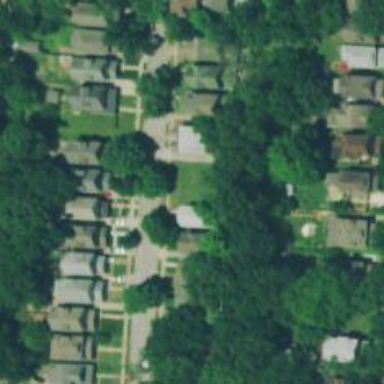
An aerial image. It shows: Neighborhood.